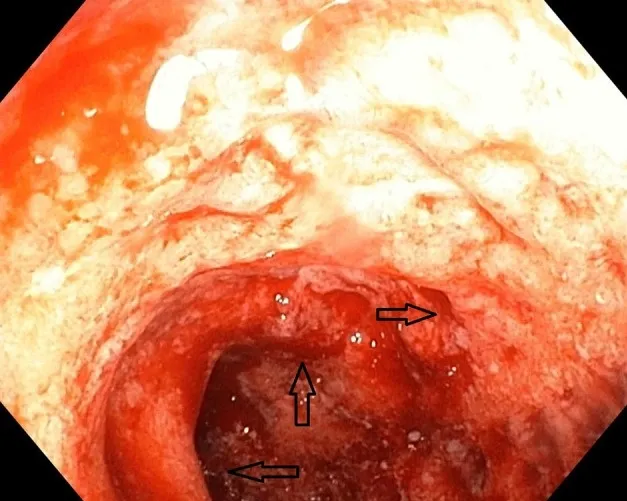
Initial aspect of the colon at colonoscopy.
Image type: endoscopy (gi_endoscopy)